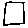
Label: square